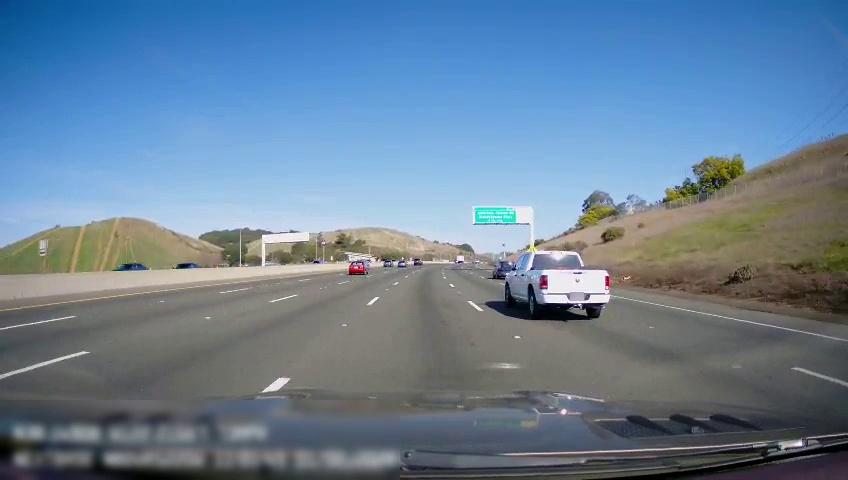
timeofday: Day
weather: Sunny
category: Drivable Space
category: Vehicles | Car
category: Vehicles | Truck
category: Vehicles | Car
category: Vehicles | Car
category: Vehicles | Car
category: Vehicles | Car
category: Lanes | Alternate Lane
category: Lanes | Alternate Lane
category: Lanes | Alternate Lane
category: Lanes | Current Lane
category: Lanes | Current Lane
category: Lanes | Alternate Lane
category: Lanes | Alternate Lane
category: Traffic | Signs